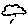
Label: cloud